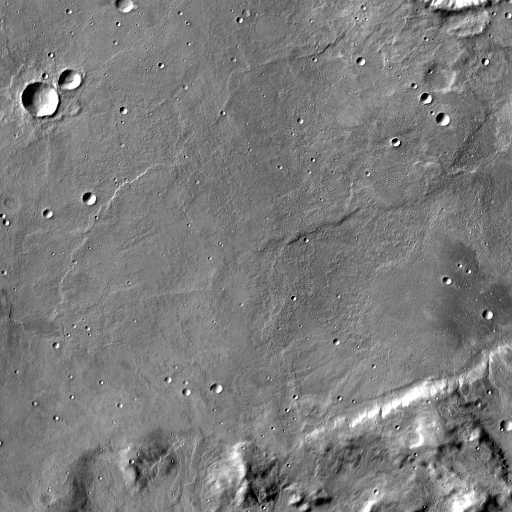
Crater classes present: Background, Other, Buried